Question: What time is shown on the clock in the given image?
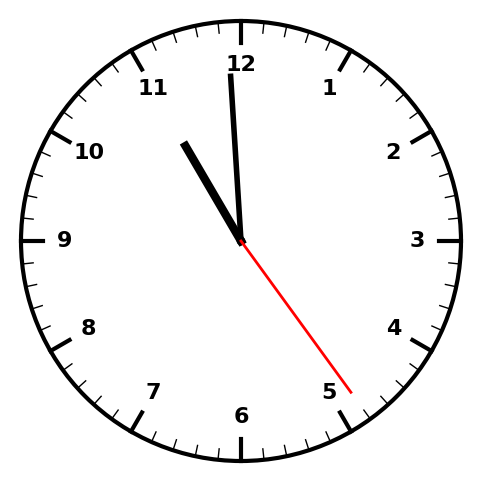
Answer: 10:59:24